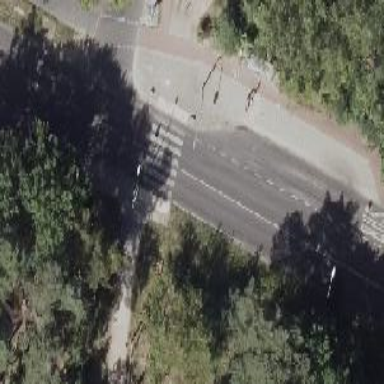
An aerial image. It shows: Uncontrolled zebra crossing on the road.